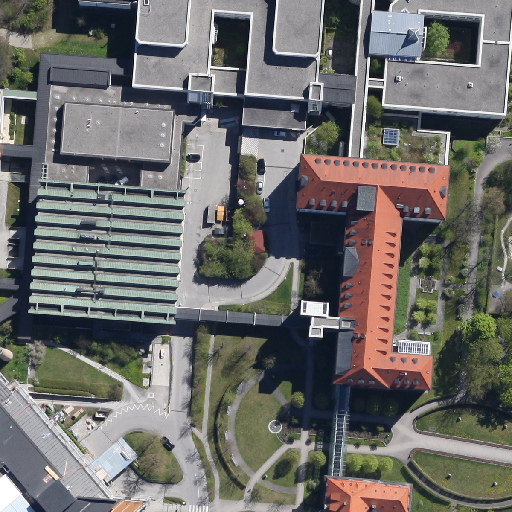
Referring expression: light-duty vehicle driving on the road